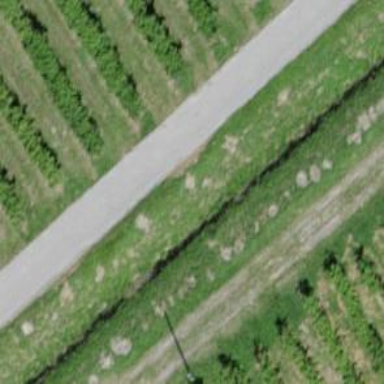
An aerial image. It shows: Unclassified road passing through agricultural land.